You are looking at the envelope spectrum of a bearing's vibration signal. The marked vertical lines are the theoretical fault frequencies for the outer race, inner race, rolling elements, and cage. Based on the visible evidence, which condition applies: normal, inner_race, outer_race, ball?
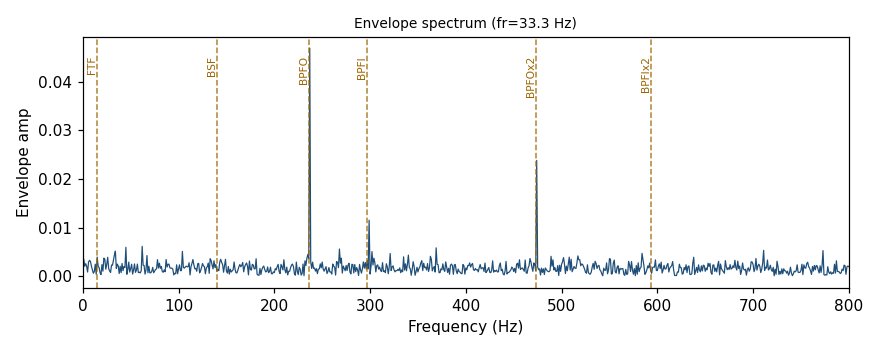
Answer: outer_race